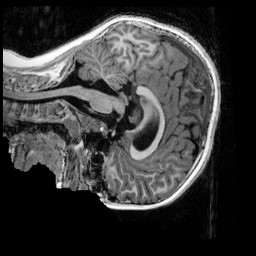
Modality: UNIT1_denoised
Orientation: sagittal
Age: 9
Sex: female
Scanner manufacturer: siemens
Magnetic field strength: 3 T
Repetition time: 4 s
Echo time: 0.00303 s